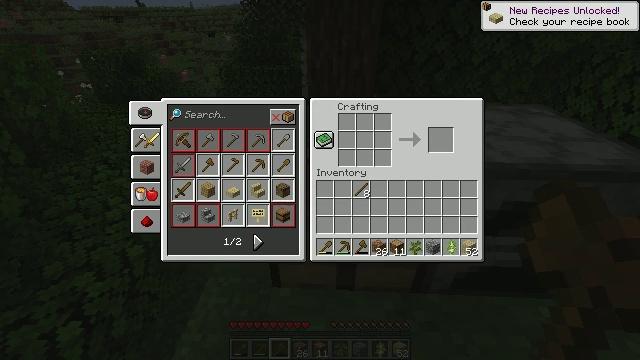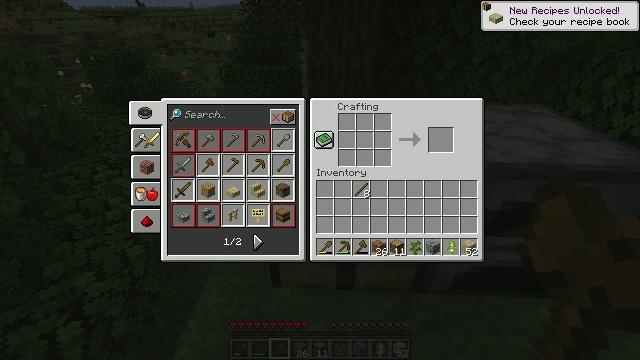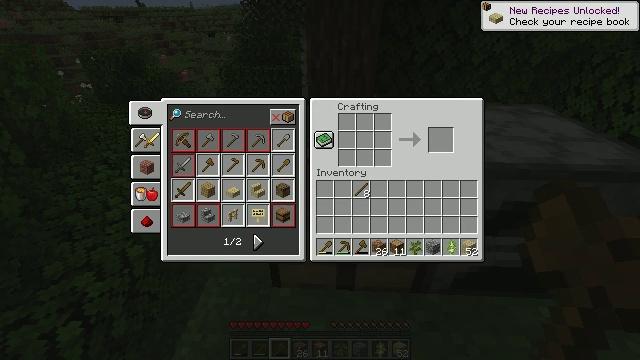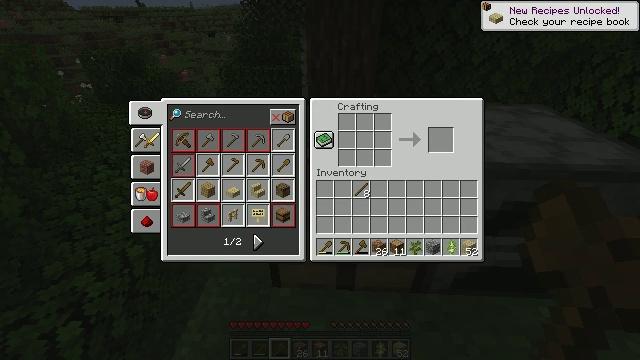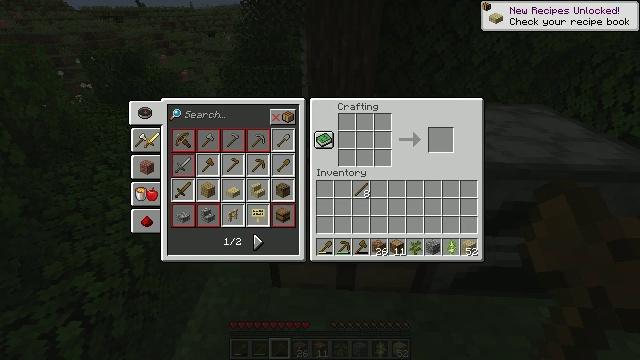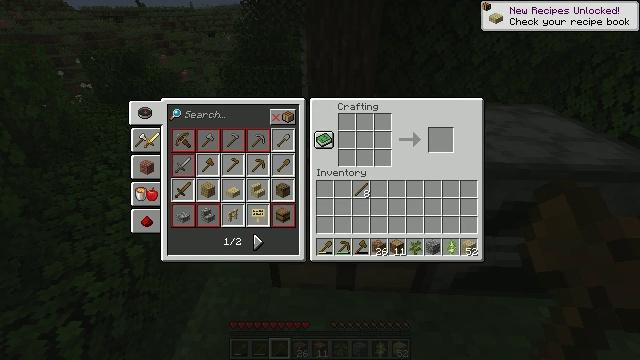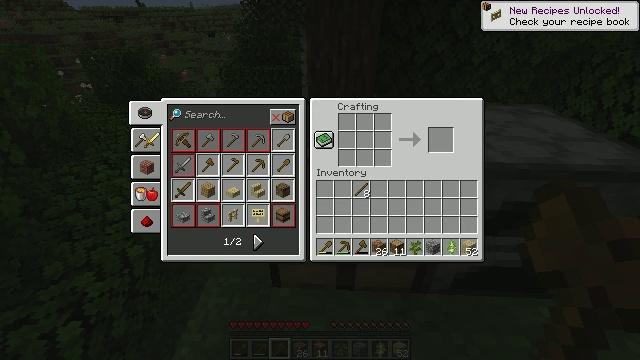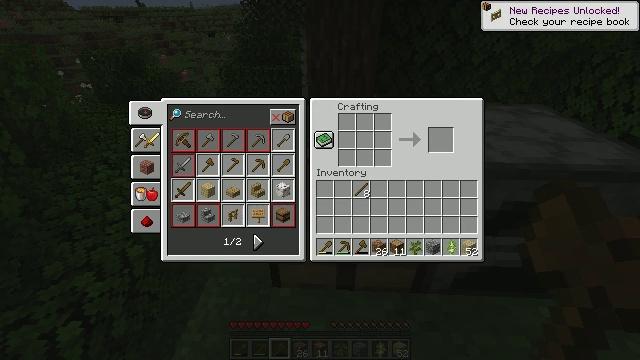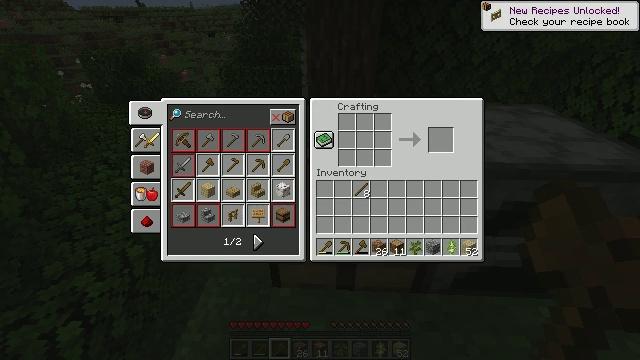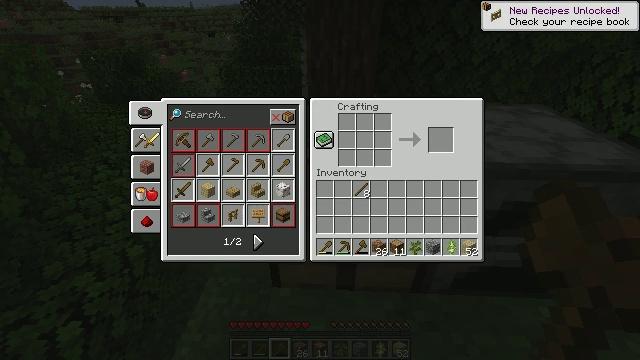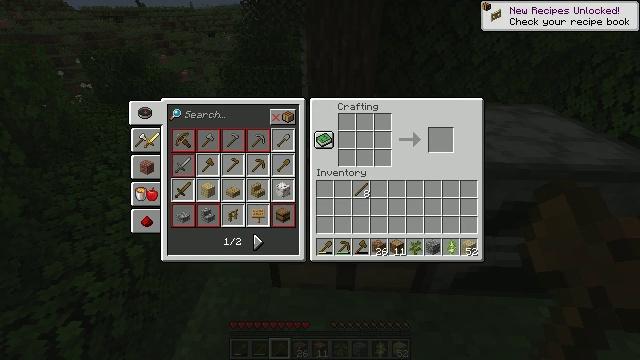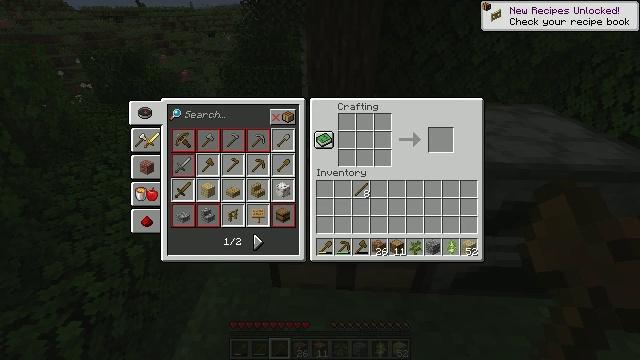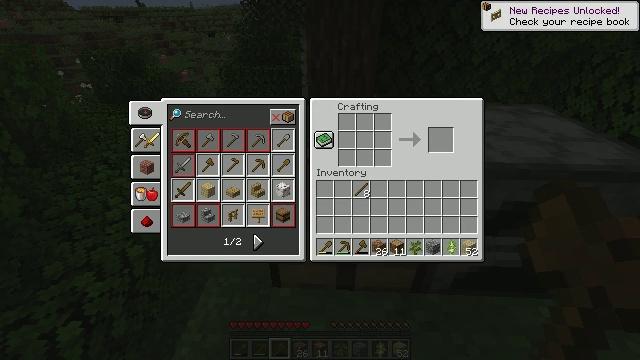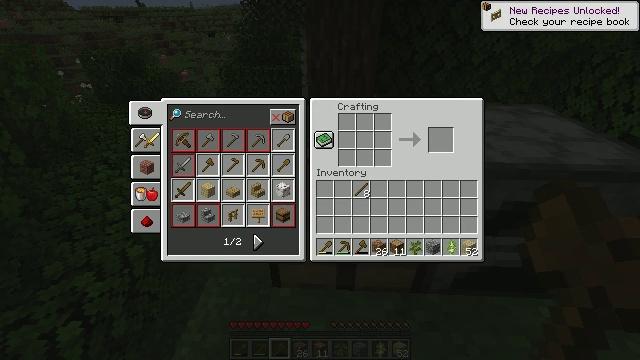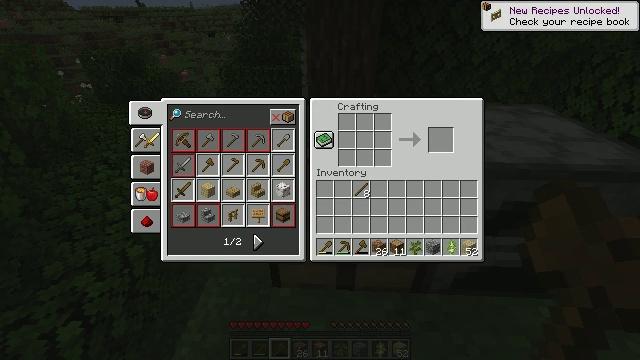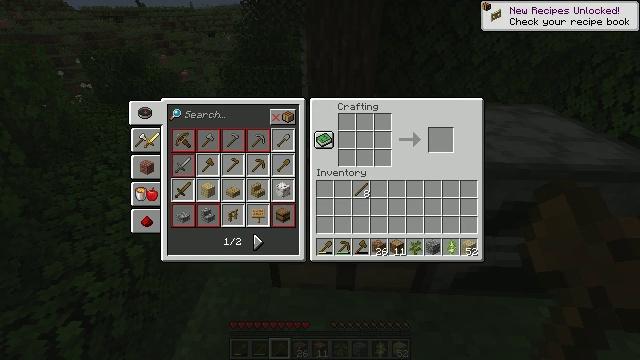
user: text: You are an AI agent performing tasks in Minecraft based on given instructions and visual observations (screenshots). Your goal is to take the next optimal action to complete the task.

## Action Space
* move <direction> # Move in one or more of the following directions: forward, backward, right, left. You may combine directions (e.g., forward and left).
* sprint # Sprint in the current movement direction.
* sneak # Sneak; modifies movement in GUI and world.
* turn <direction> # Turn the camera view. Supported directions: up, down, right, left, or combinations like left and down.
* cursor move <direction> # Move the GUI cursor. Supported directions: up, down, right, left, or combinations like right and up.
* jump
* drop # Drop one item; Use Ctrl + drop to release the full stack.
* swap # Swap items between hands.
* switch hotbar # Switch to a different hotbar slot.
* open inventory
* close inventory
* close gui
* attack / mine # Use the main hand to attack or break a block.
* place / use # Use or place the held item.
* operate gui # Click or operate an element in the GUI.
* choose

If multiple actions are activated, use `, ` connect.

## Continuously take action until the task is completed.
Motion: motion action
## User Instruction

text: Assemble a birch fence with birch planks on a crafting table.
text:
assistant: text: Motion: no_op
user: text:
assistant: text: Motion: no_op
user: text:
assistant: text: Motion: no_op
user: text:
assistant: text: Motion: no_op
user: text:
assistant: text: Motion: no_op
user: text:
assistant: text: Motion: no_op
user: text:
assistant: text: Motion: no_op
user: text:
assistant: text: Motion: no_op
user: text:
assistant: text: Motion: no_op
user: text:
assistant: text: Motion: no_op
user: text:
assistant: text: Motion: no_op
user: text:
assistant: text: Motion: no_op
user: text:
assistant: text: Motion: no_op
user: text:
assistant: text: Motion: no_op
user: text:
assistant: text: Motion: no_op
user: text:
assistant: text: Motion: cursor move right
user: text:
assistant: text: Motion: cursor move right and up
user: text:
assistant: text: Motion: cursor move right and up
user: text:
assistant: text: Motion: no_op
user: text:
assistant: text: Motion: no_op
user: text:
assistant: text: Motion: no_op
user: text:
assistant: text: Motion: no_op
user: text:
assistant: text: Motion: no_op
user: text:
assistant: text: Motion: cursor move left and down
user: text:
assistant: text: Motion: cursor move left and down
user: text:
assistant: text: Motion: no_op
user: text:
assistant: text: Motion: no_op
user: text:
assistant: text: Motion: no_op
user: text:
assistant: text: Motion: no_op
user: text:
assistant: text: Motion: no_op